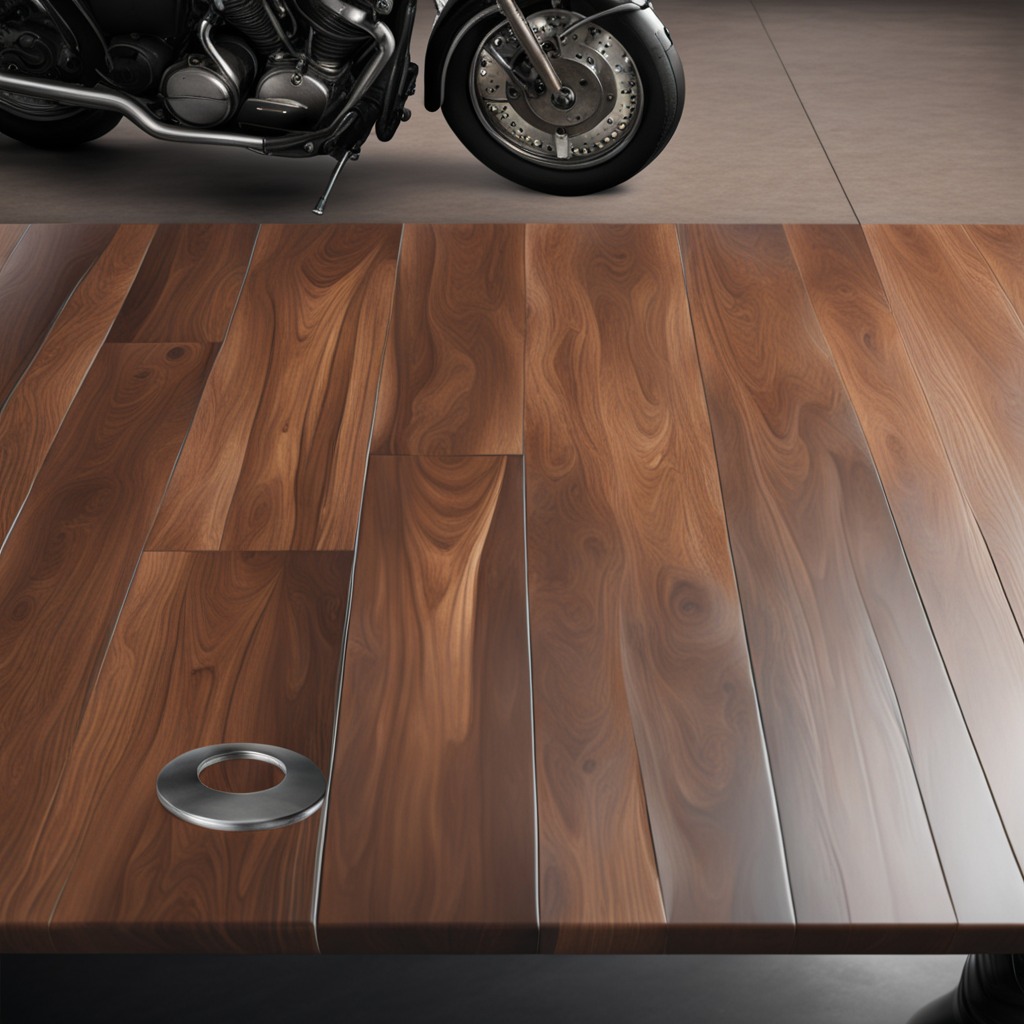
A flat metal washer is lying on the wooden table in a vintage motorcycle garage.